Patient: sex M, age 68
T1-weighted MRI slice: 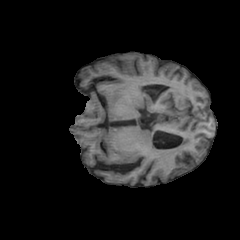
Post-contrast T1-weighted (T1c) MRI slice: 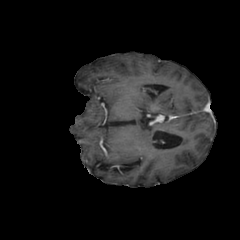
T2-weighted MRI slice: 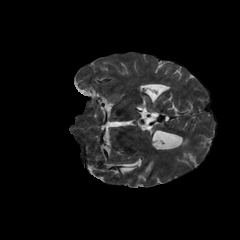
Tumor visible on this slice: no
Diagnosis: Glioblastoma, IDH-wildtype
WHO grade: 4